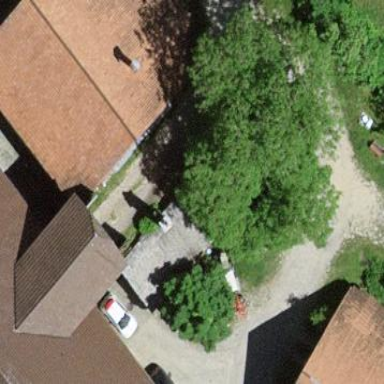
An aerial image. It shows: Rural barn.